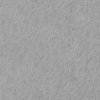
Label: not_dusty